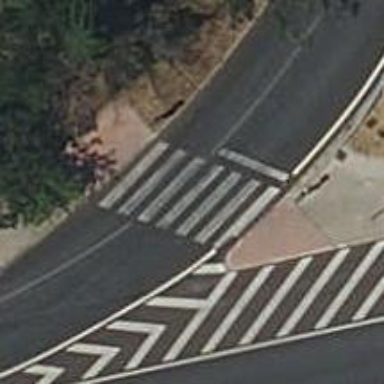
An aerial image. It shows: Road with traffic signals controlling the flow of traffic.